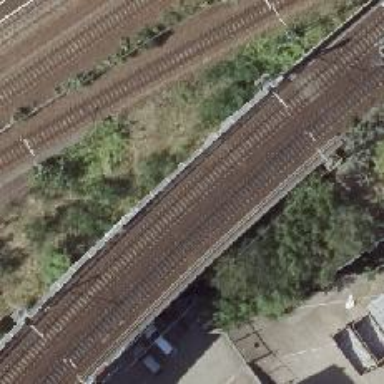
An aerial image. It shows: Solitary milestone along the railway.